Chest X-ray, PA view. Patient: 50 years old, sex F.
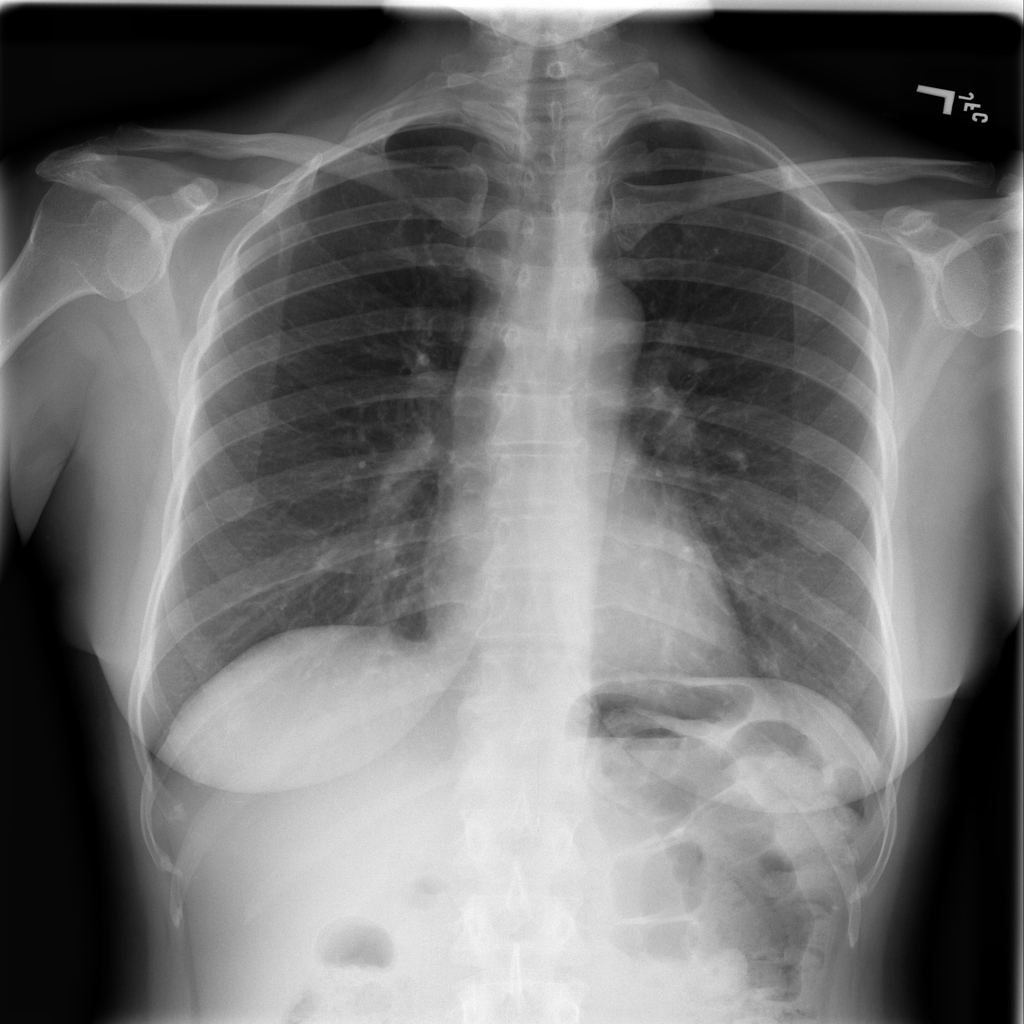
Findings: No Finding